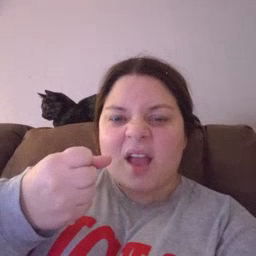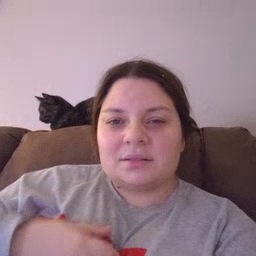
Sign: fast